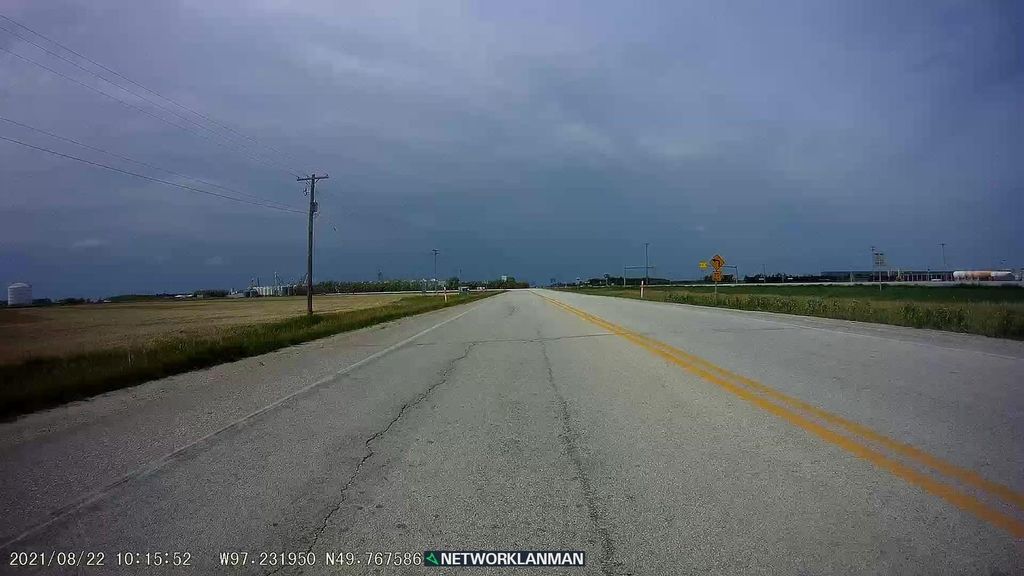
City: winnipeg